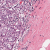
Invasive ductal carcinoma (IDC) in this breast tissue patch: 1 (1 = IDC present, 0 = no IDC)